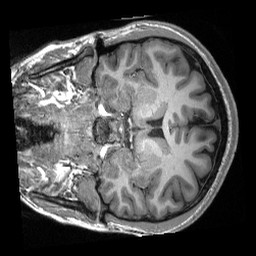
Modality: T1w
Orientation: coronal
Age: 20
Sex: male
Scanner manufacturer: siemens
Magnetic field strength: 3 T
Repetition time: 2.3 s
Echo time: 0.00308 s